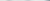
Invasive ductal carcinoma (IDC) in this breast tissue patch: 0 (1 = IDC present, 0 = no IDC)